Question: Any pointers as to how program a crumb-trail like uinavigationbar so the buttons for each level sit together like segment control but with the border an arrow like a back button?
A picture is worth a thousand words, so... just like in this app
<URL>
Thus

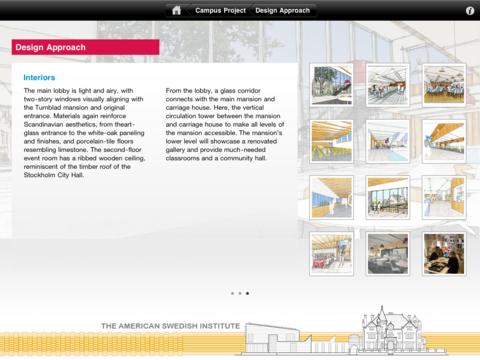
Answer: You should note that Apple have this to say in the <URL> :
> <URL>
<URL>
>
> Creating a multisegment back button (as in the example above) causes several problems:- - - - If you think users might get lost without a multisegment back button that displays a type of breadcrumb path, it probably means that users must go too deeply into the information hierarchy to find what they need. To address this, you should flatten your information hierarchy.
I mention this because if you want to sell your app through the App Store then Apple will review it for conformance to these guidelines.